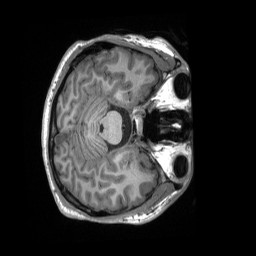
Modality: T1w
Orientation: axial
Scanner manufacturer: siemens
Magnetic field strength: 3 T
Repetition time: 2.3 s
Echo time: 0.00232 s